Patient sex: M
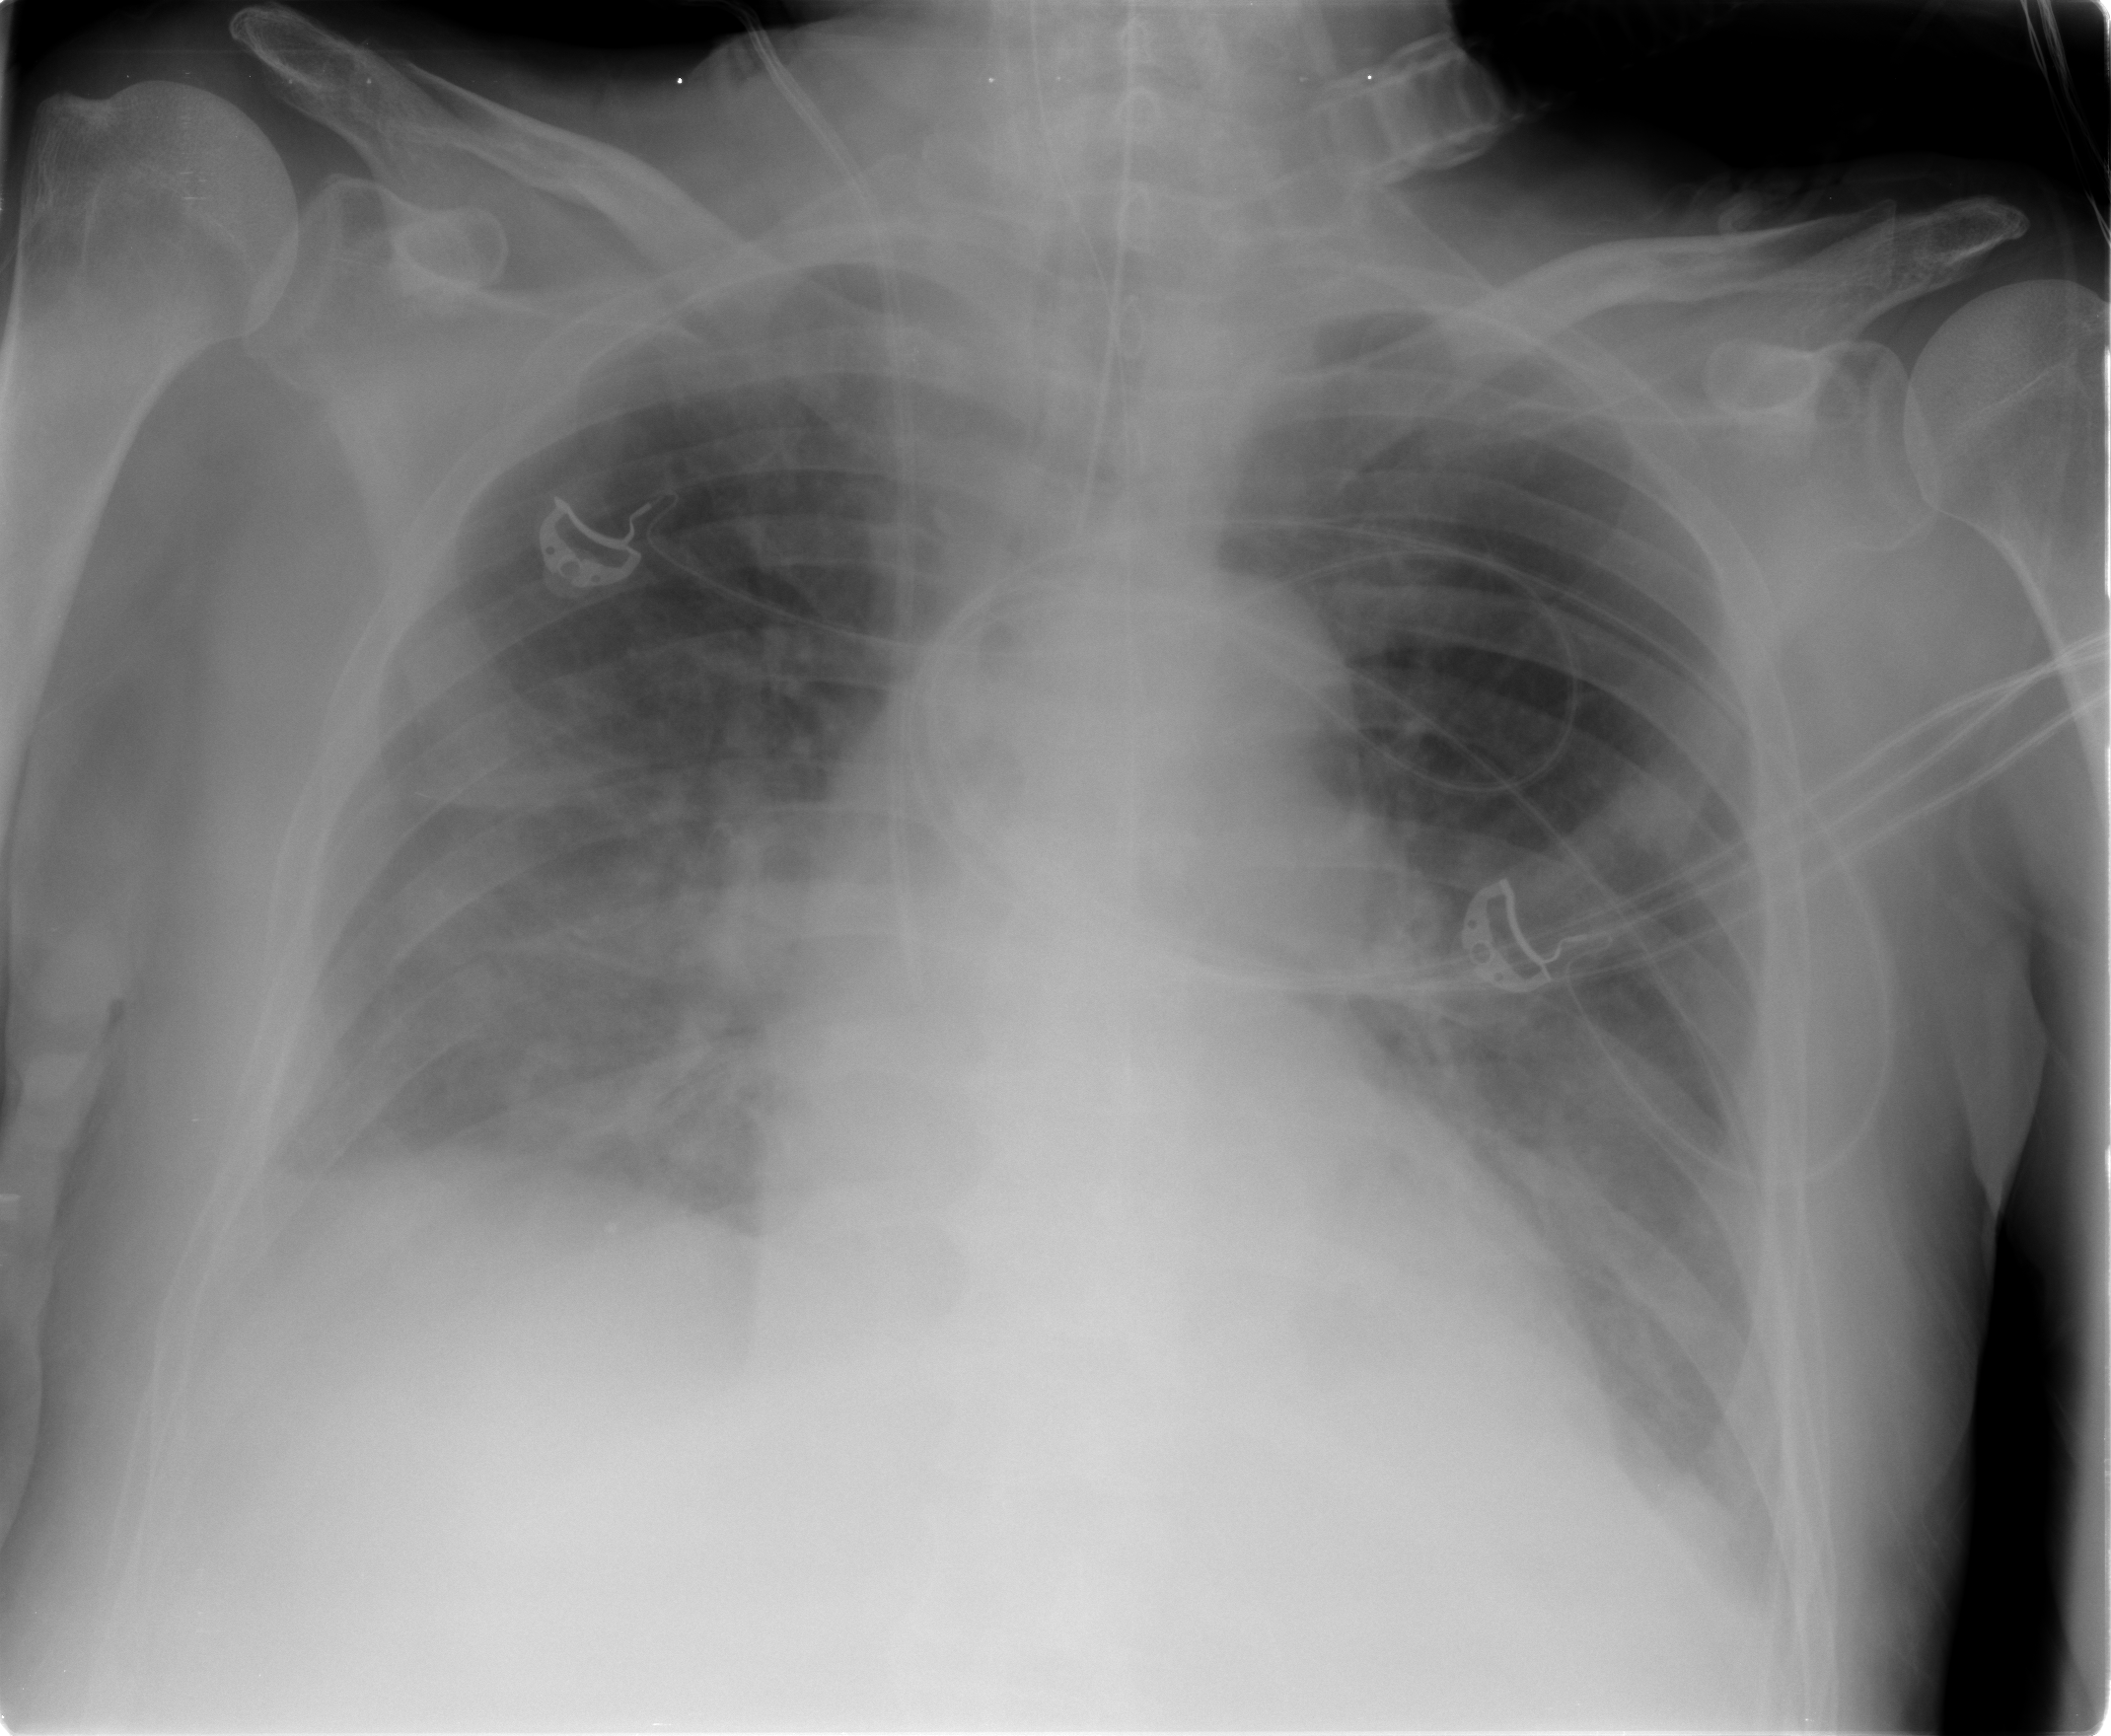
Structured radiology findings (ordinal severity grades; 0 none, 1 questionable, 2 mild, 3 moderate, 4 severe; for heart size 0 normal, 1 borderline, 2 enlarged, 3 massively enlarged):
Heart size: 1
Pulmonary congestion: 0
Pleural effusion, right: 2
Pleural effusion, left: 1
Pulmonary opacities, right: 2
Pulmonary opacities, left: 1
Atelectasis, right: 2
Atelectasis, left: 2